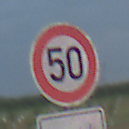
Verkehrszeichen: Geschwindigkeit50
Zusatzzeichen unten: HinweisDurchVerbaleAngabe6
Umgebung: Outdoor, Nature
Tageszeit: SunriseSunset
Wetter: PartlyCloudy
Licht: Natural
Jahreszeit: NotSpecified
Kontrast: LowContrast